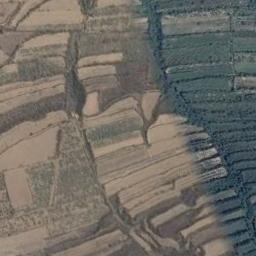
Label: terrace